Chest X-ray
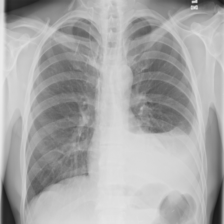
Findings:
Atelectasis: negative
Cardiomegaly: negative
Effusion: positive
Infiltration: negative
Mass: negative
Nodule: negative
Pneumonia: negative
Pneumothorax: negative
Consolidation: negative
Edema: negative
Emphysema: negative
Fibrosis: negative
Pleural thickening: negative
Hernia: negative